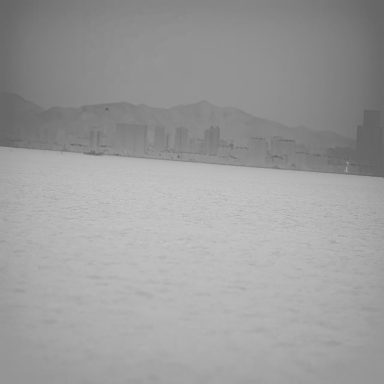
There is a bulk_carrier in the infrared image.